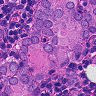
Metastatic tissue present: yes